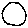
Label: circle